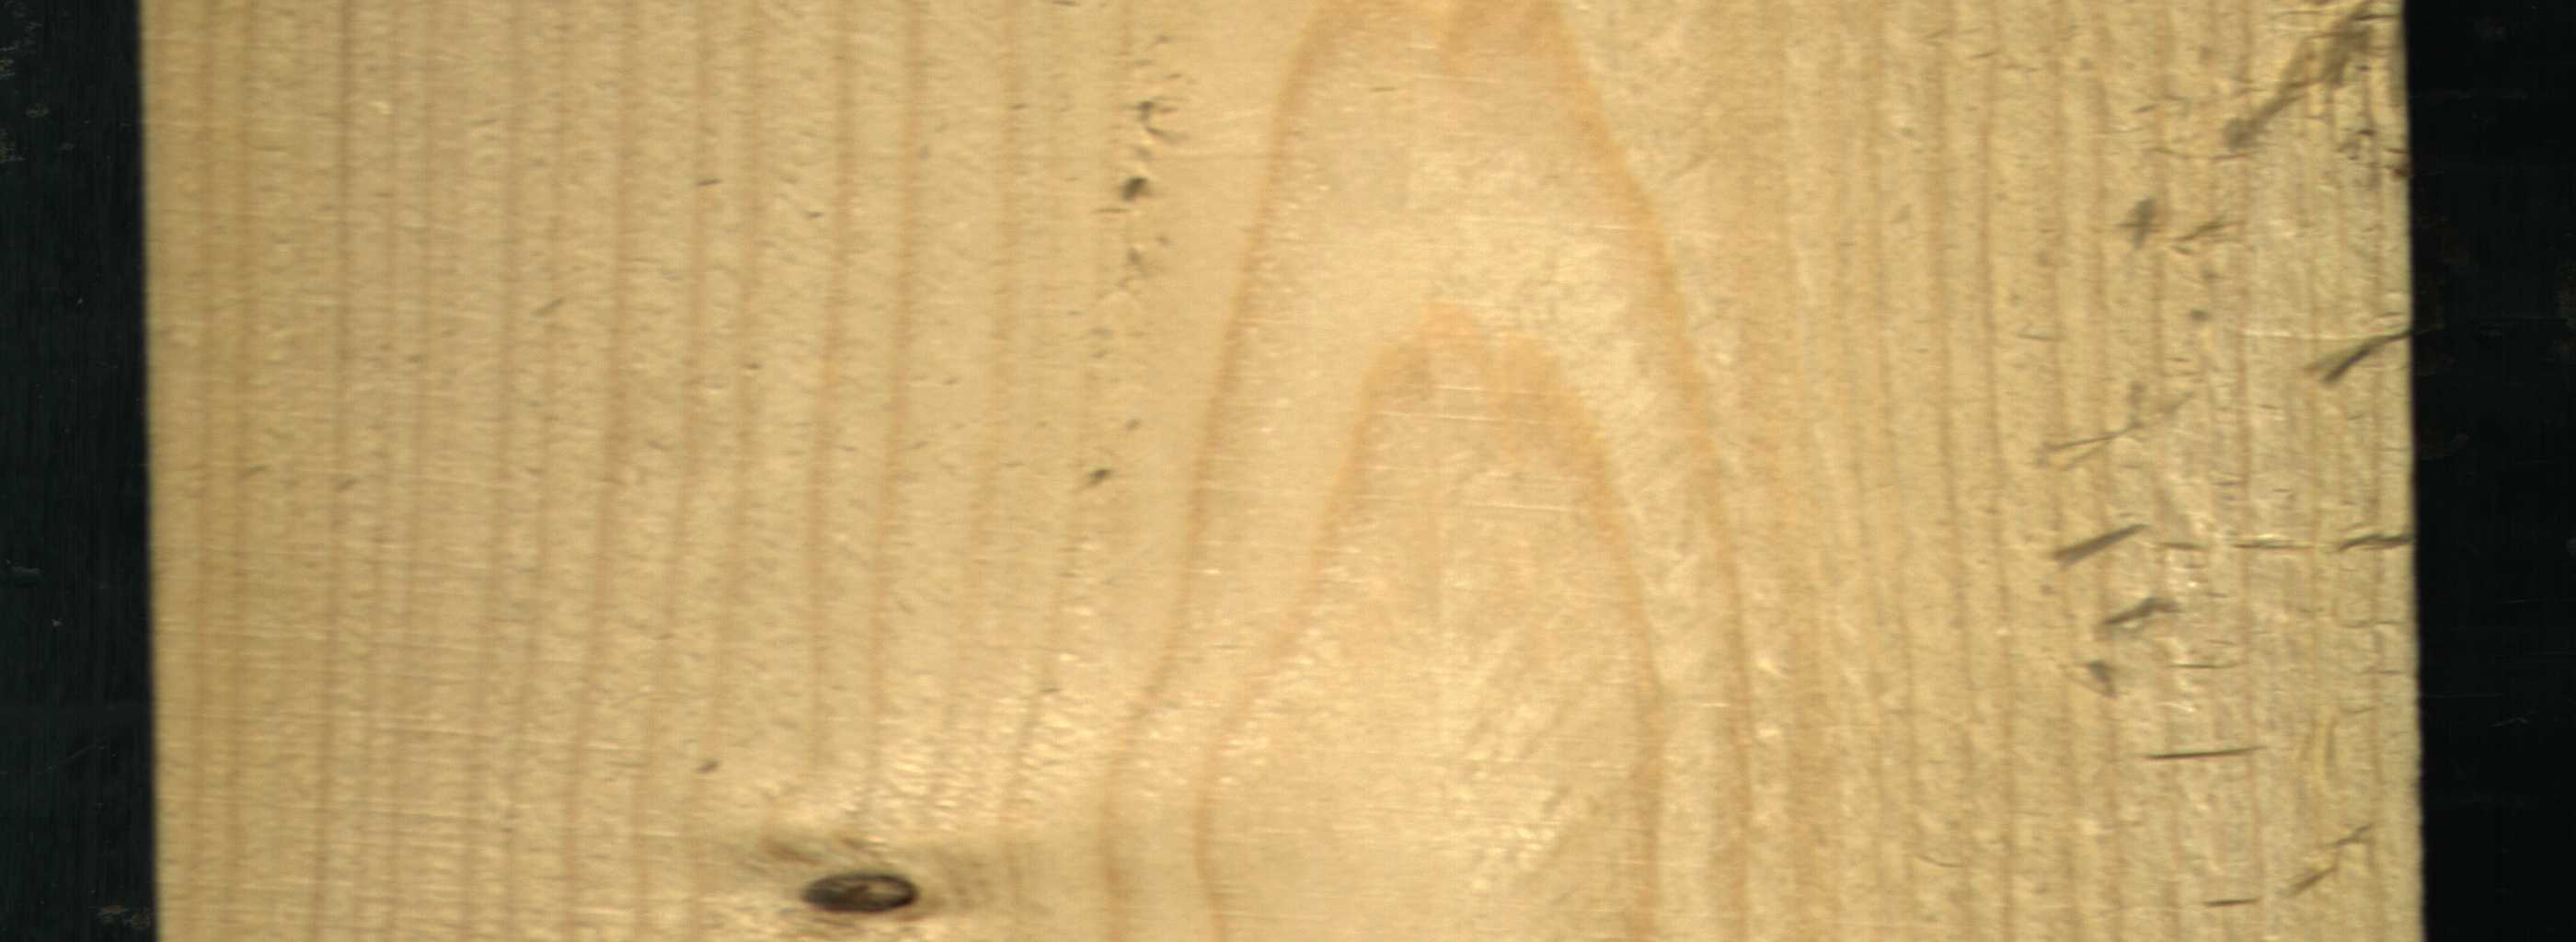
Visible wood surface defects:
Live_Knot